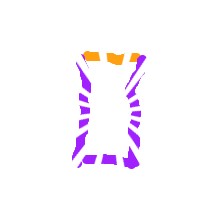
Shape: rectangle